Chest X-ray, AP view. Patient: 47 years old, sex M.
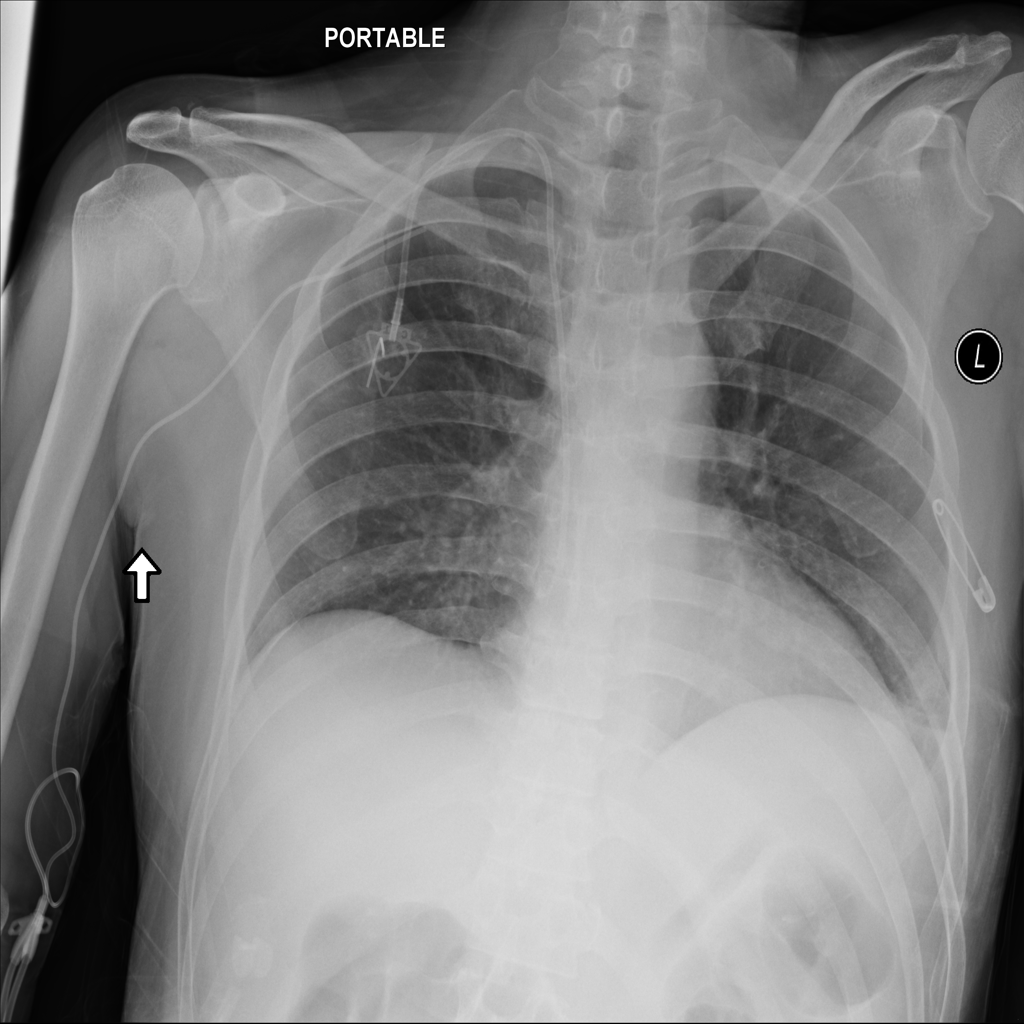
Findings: No Finding